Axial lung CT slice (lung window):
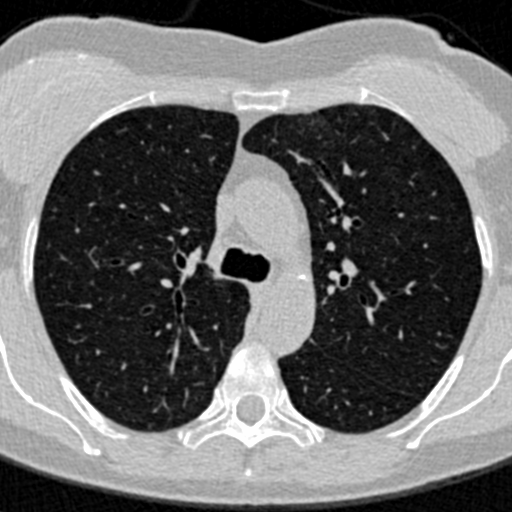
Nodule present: no